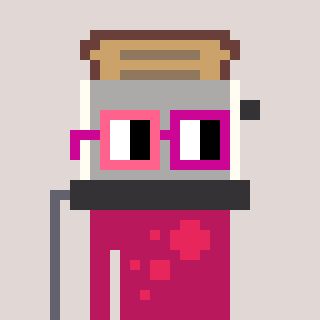
a pixel art character with square pink and red glasses, a toaster-shaped head and a darkpink-colored body on a warm background